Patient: sex F, age 33
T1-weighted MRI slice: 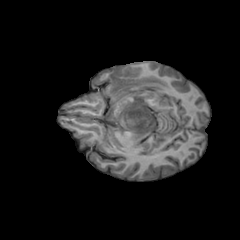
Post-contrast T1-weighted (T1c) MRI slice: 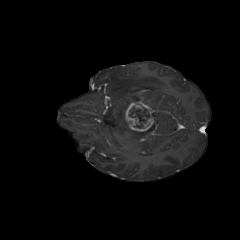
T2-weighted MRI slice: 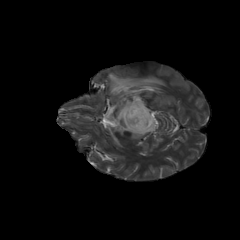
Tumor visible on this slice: yes
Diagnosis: Glioblastoma, IDH-wildtype
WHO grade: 4